Question: I wanted to know if anyone knew how to get the full file path of a file to show on a Netbeans tab like the image attached:

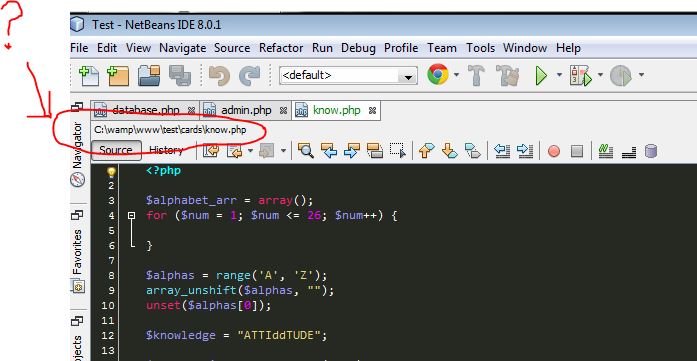
Answer: Tools->Options->Tab Appearance->Tab Document Tabs->Show full file path.
M.